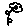
Label: flower